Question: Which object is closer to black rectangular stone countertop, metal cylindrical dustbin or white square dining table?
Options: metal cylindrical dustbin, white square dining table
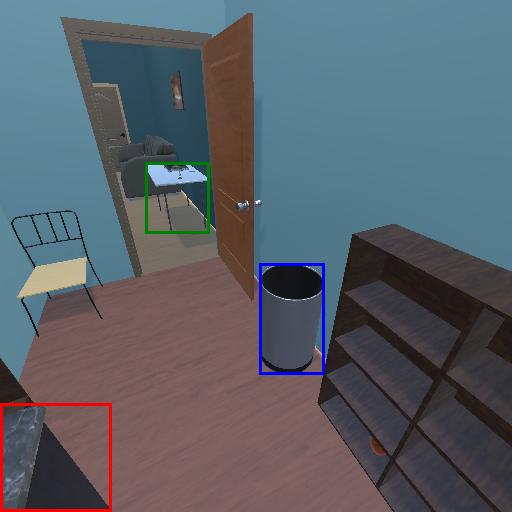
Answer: metal cylindrical dustbin